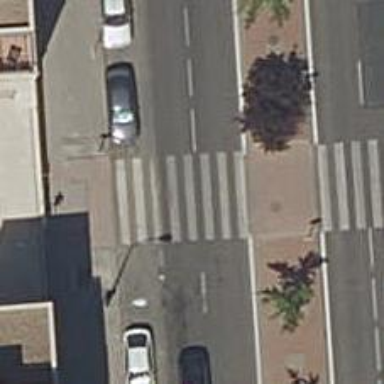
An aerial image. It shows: Uncontrolled road crossing.